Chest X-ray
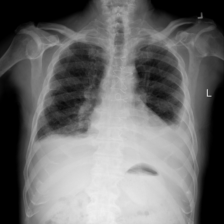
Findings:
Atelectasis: negative
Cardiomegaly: negative
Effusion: positive
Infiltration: positive
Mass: negative
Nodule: negative
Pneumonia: negative
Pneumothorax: negative
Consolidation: negative
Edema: negative
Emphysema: negative
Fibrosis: negative
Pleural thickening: negative
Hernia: negative